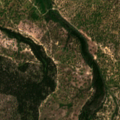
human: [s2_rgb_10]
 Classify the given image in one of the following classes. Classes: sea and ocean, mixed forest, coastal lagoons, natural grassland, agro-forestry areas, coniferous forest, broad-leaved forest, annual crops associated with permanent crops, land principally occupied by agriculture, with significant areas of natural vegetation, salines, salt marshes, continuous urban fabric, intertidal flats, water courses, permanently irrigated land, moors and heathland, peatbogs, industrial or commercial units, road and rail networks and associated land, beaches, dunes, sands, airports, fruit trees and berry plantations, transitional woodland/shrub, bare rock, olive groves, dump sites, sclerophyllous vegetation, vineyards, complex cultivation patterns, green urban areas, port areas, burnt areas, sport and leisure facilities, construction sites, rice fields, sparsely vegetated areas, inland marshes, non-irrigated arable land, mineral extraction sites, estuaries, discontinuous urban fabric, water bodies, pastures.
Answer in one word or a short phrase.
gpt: continuous urban fabric